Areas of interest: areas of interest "Sport and cultural"
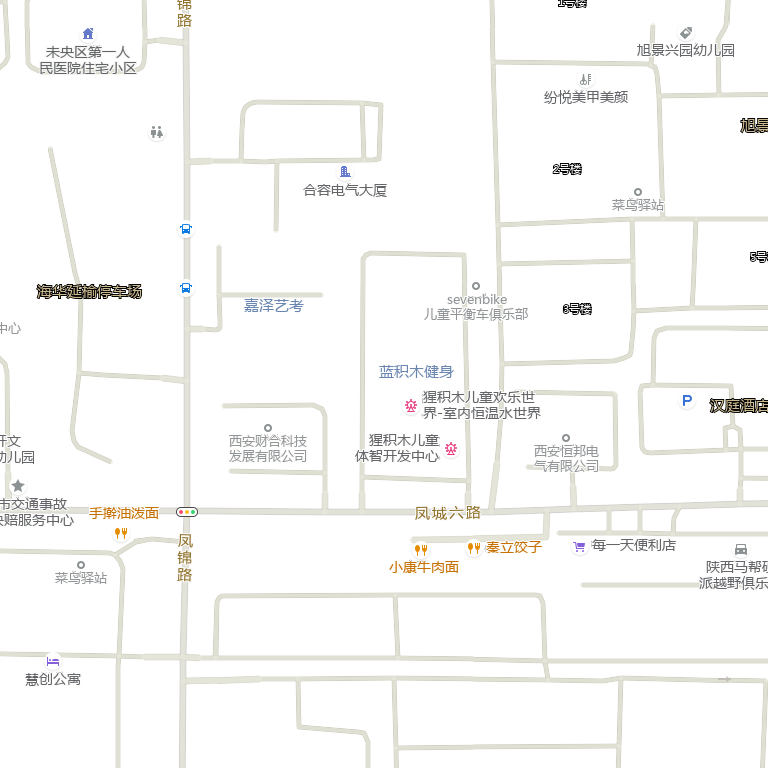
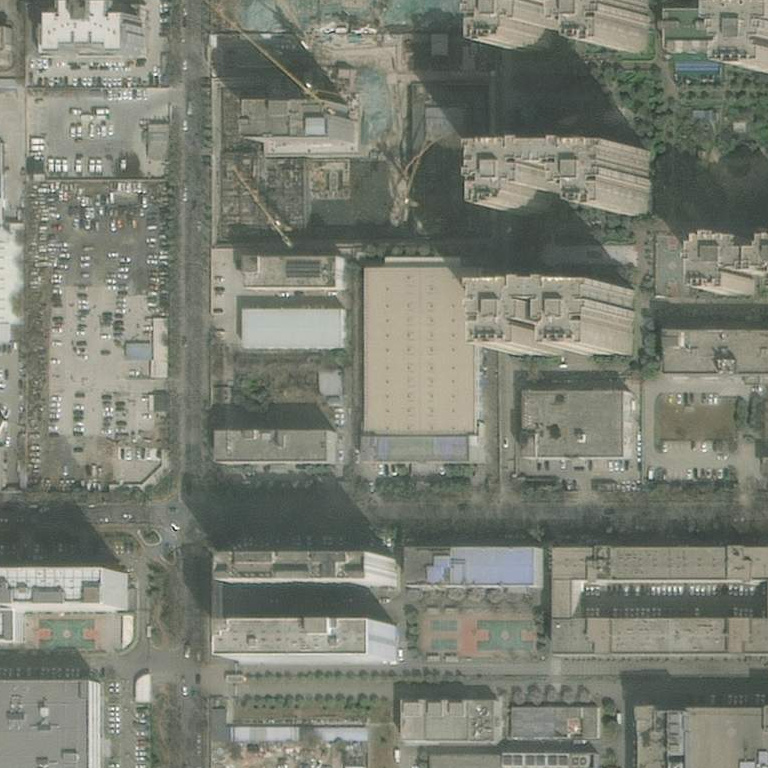